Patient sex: M
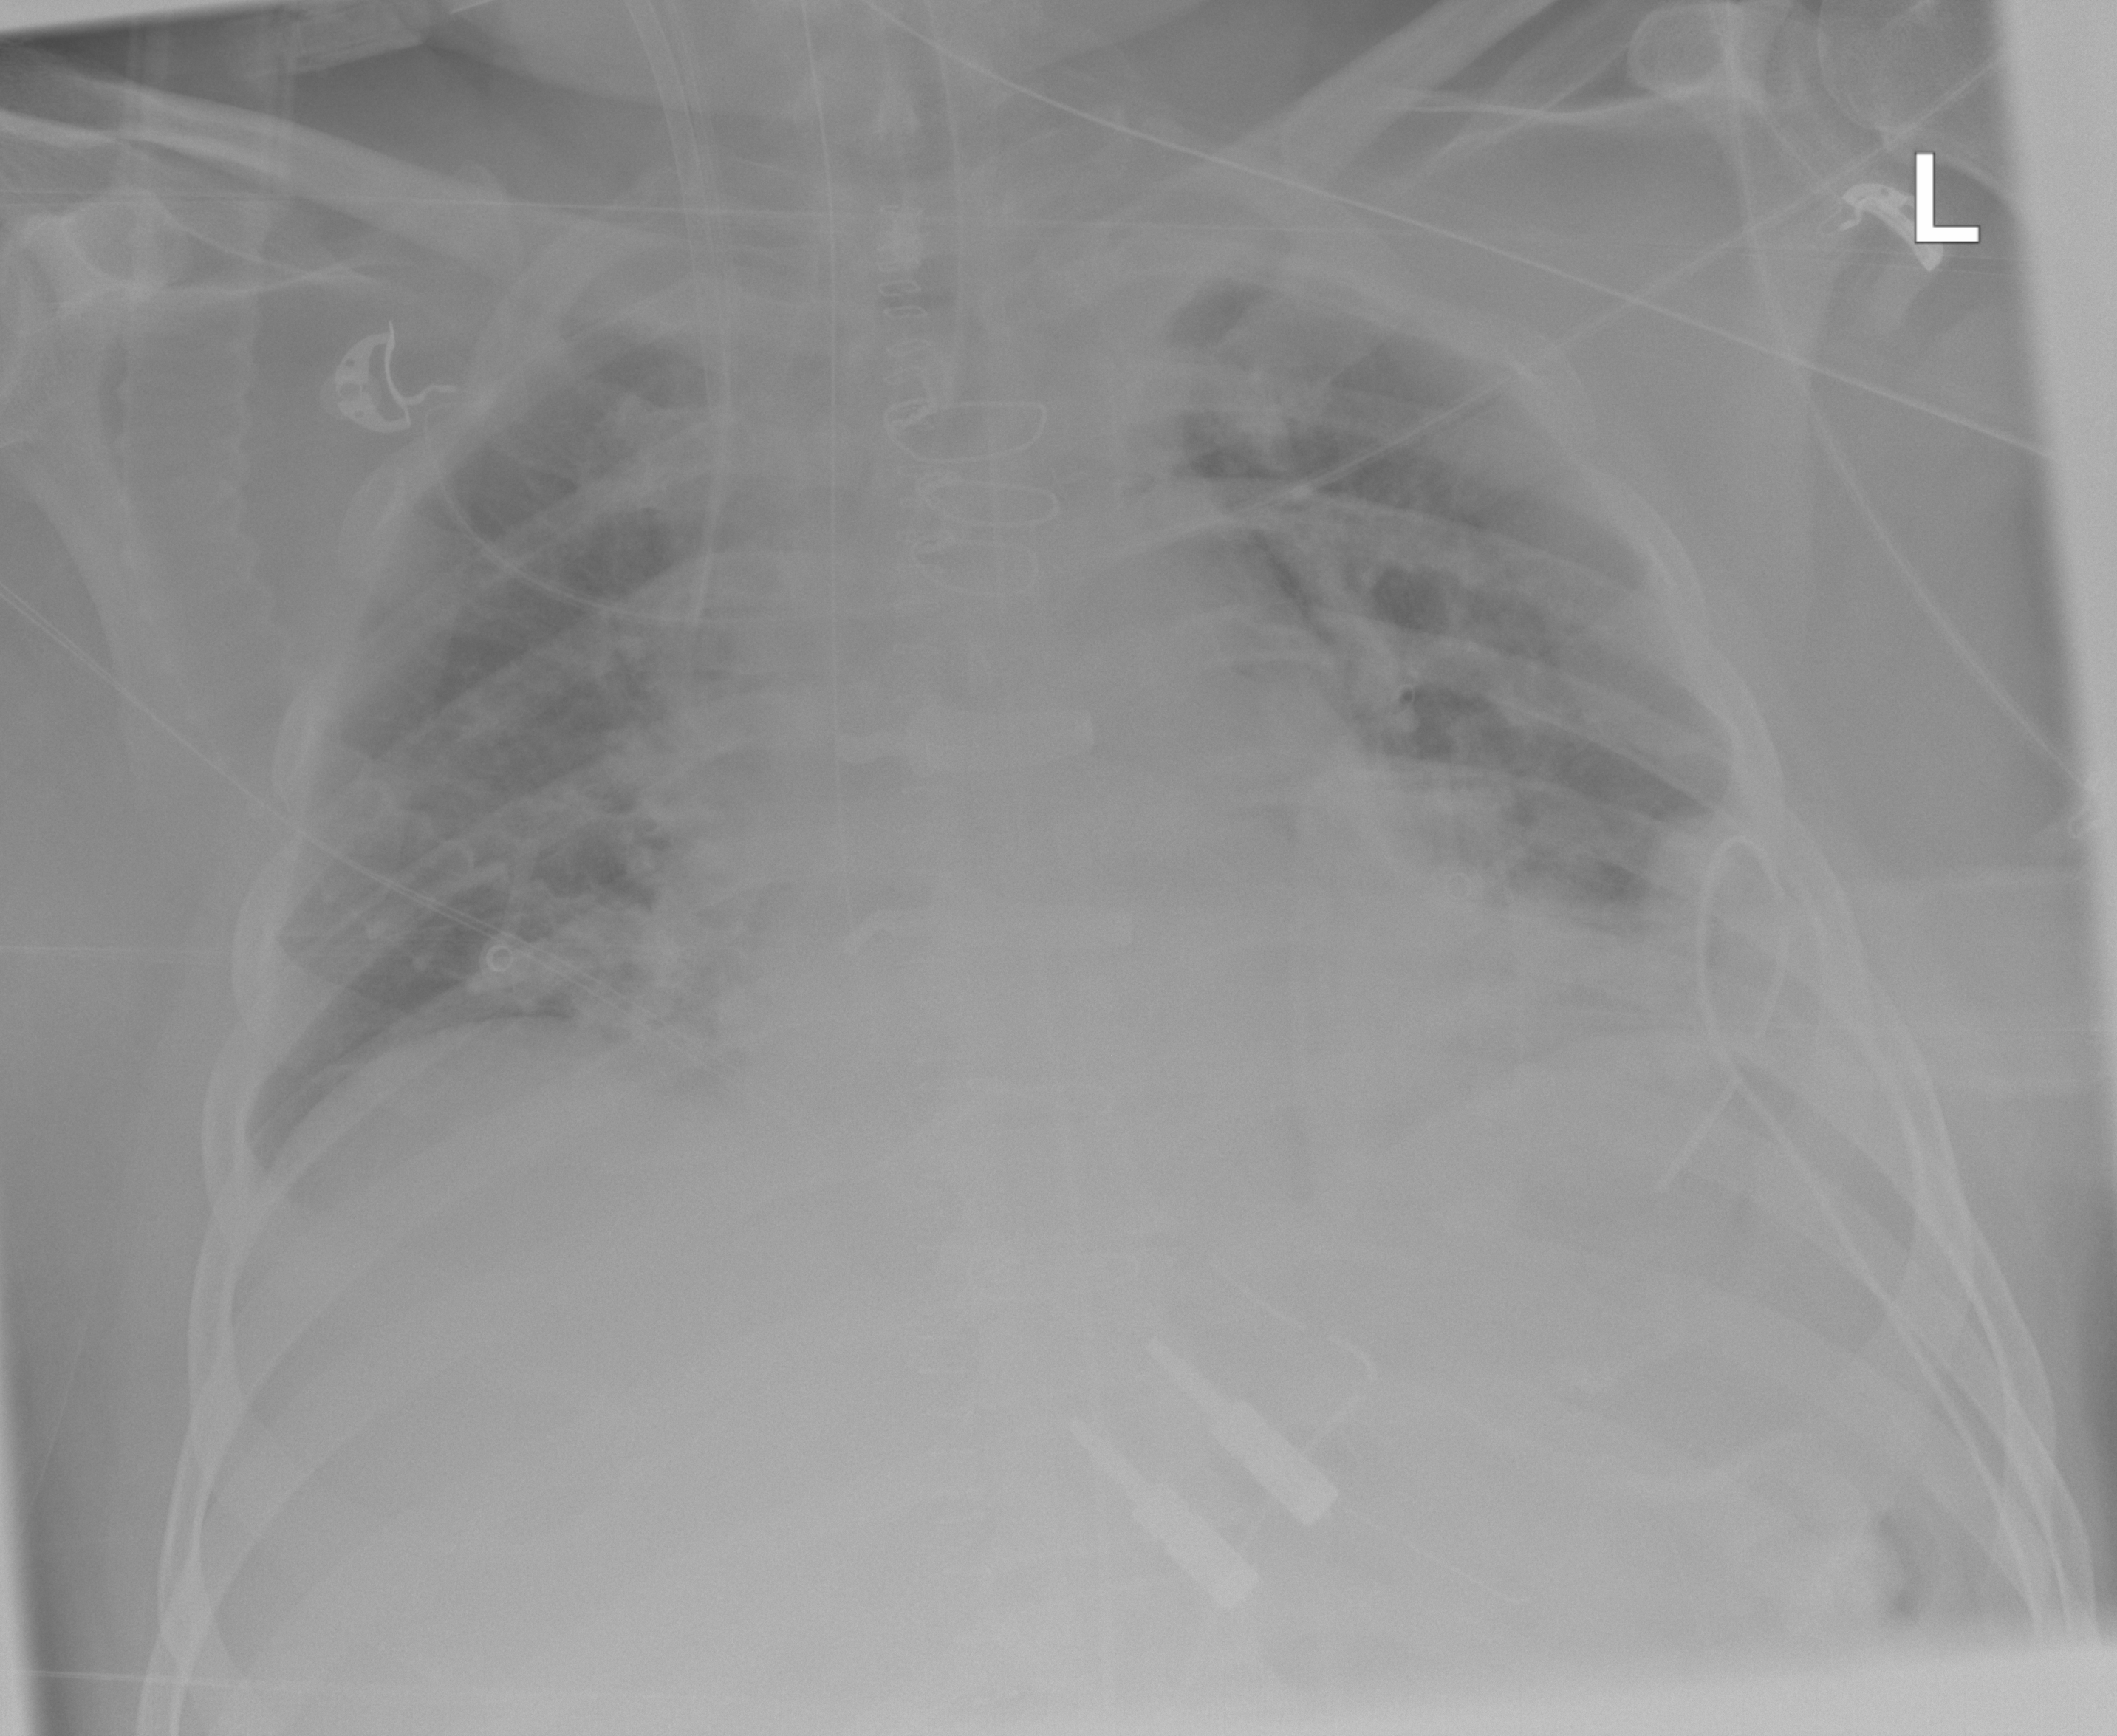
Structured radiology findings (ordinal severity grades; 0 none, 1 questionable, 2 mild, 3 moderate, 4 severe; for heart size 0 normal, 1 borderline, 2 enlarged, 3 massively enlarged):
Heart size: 0
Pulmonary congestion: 2
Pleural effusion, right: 0
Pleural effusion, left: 2
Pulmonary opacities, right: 0
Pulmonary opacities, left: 0
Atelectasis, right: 0
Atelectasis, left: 2